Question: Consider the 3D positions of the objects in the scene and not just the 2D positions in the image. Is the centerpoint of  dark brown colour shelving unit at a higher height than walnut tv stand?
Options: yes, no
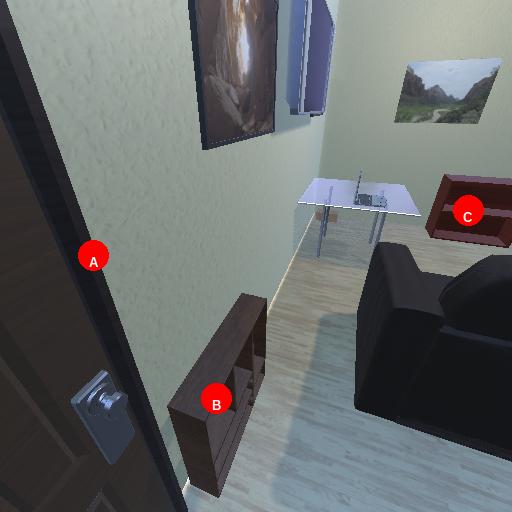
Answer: yes